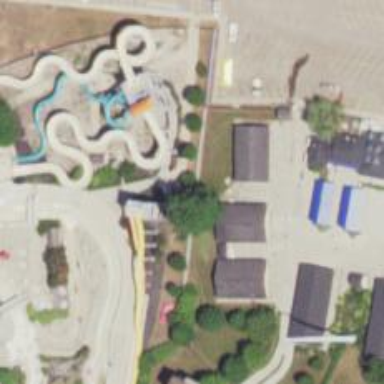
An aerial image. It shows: Water slide attraction.